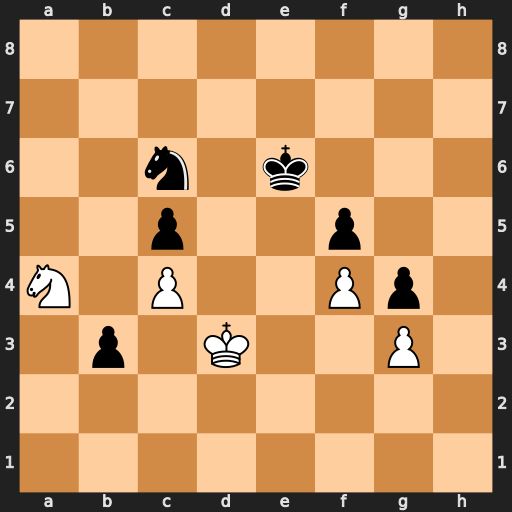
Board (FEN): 8/8/2n1k3/2p2p2/N1P2Pp1/1p1K2P1/8/8
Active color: w
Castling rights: -
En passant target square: -
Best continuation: Nxc5+ Kd6 Nxb3